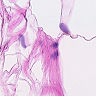
Metastatic tissue present: no